Question: I want to ask how to input date with format to txt file using PHP?
here my code, but I just can input it using text not as date form :
'''
<a> From : </a> // to show date after input
<?php // to show date after input
echo file_get_contents(from.txt" ); // to show date after input
?> // to show date after input
<?php
$file = "/var/www/html/from.txt";
if(isset($_POST))
{
$postedHTML = $_POST['html'];
file_put_contents($file, $postedHTML);
}
?>
<form action="" method="post">
<?php
$content = file_get_contents($file);
echo "<textarea name='html'>" . htmlspecialchars($content) . "</textarea>";
?>
<input type="submit" value="Click to enter date" />
</form>
'''

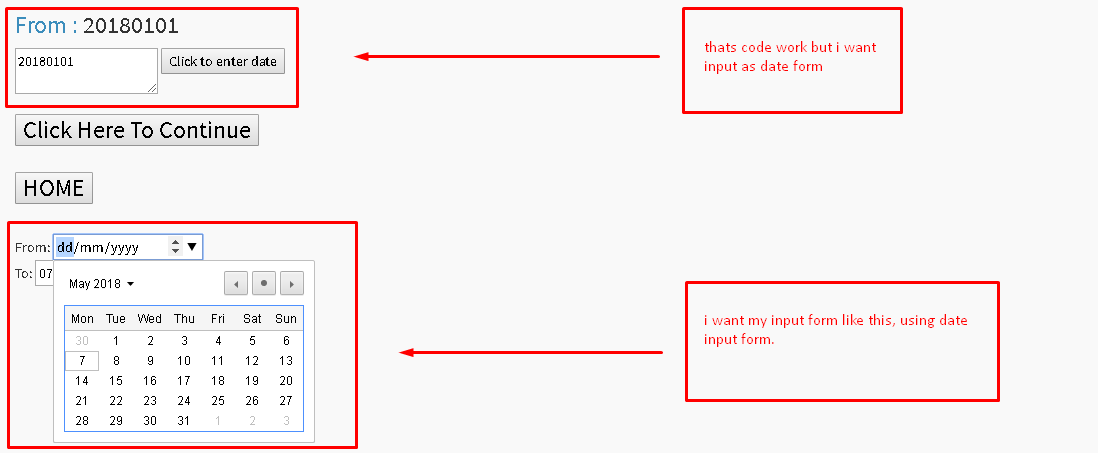
Answer: try like this:
'''
<form action="" method="post">
<?php
$content = file_get_contents($file);
echo"<input type='date' name='date'>";
?>
<input type="submit" value="Click to enter date" />
</form>
'''